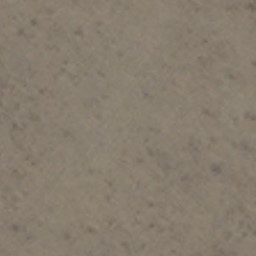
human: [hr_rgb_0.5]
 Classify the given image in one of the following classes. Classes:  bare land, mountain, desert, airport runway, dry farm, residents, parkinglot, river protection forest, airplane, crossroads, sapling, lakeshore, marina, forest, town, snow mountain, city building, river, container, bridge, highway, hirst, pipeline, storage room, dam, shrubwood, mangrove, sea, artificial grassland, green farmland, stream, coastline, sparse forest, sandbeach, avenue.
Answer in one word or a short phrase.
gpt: bare land